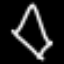
Label: diamond